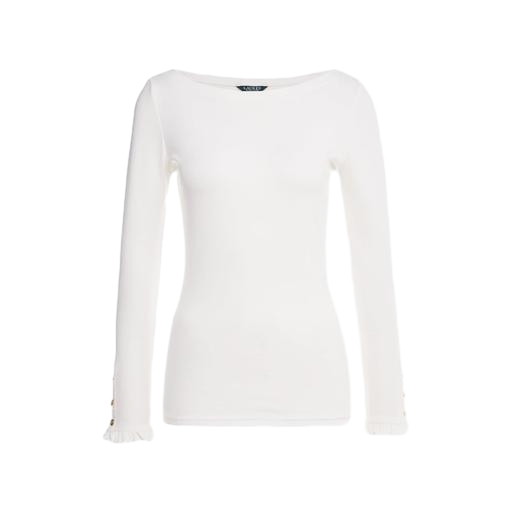
long-sleeve top, white le nautical long-sleeved top, white long-sleeve top, white background